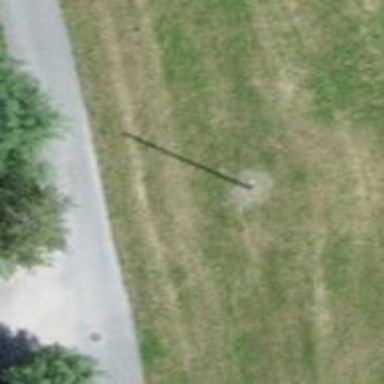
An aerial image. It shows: Minor power line.